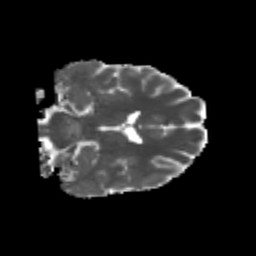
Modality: MD
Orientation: coronal
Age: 24
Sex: male
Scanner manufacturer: siemens
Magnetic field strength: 3 T
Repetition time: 3.5 s
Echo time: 0.113 s